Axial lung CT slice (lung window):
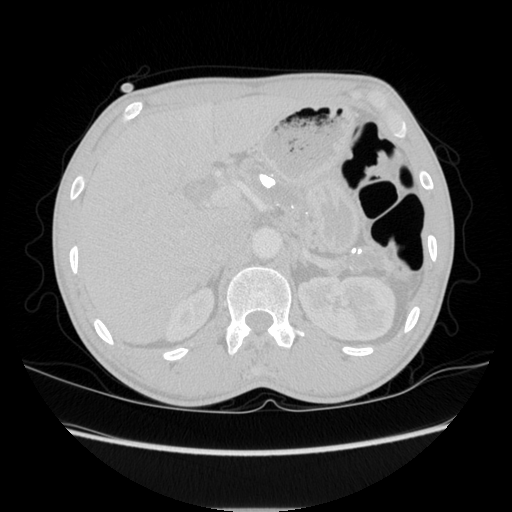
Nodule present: no